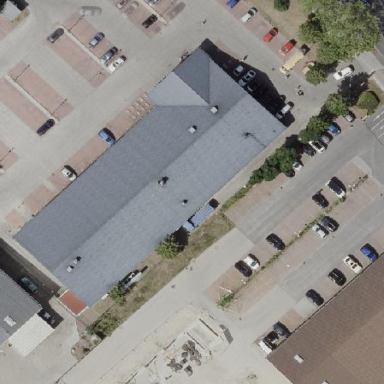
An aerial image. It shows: Retail area.